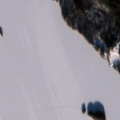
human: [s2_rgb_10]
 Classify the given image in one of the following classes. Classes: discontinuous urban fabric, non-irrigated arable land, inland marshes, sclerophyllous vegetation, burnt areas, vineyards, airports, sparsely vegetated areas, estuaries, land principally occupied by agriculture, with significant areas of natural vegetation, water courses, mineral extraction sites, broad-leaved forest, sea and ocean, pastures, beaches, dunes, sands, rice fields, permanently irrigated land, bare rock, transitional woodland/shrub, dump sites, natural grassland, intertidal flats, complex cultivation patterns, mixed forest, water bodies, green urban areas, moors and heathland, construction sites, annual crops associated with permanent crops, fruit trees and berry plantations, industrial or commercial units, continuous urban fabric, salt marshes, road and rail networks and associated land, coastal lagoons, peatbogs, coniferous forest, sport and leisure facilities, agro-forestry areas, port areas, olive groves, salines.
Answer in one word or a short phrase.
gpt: coniferous forest, mixed forest, transitional woodland/shrub, water bodies